Question: I wrote a script to the banana object which is actually was a cube see the following snapshot for my test game :

All the bananas have a collider component ,if the monkey shoot any of those bananas by a shot then the gravity of the attached rigidbody of the collider is enabled and the banana fall down.
my problem is that the banana falls slowly :( , So how to increase the speed of falling ?
This is the script attached to each banana :
'''
#pragma strict
var other : Collider;
var collided_with: GameObject;
function Start () {
}
function Update () {
}
function OnCollisionEnter(col : Collision)
{
collided_with = col.gameObject;
if(other.tag=="banana")
{
rigidbody.useGravity = true;
rigidbody.isKinematic = false;
}
if(collided_with.tag=="Down")
{
Destroy(gameObject);
}
}
function onCollisionExit(col : Collision)
{
}
'''
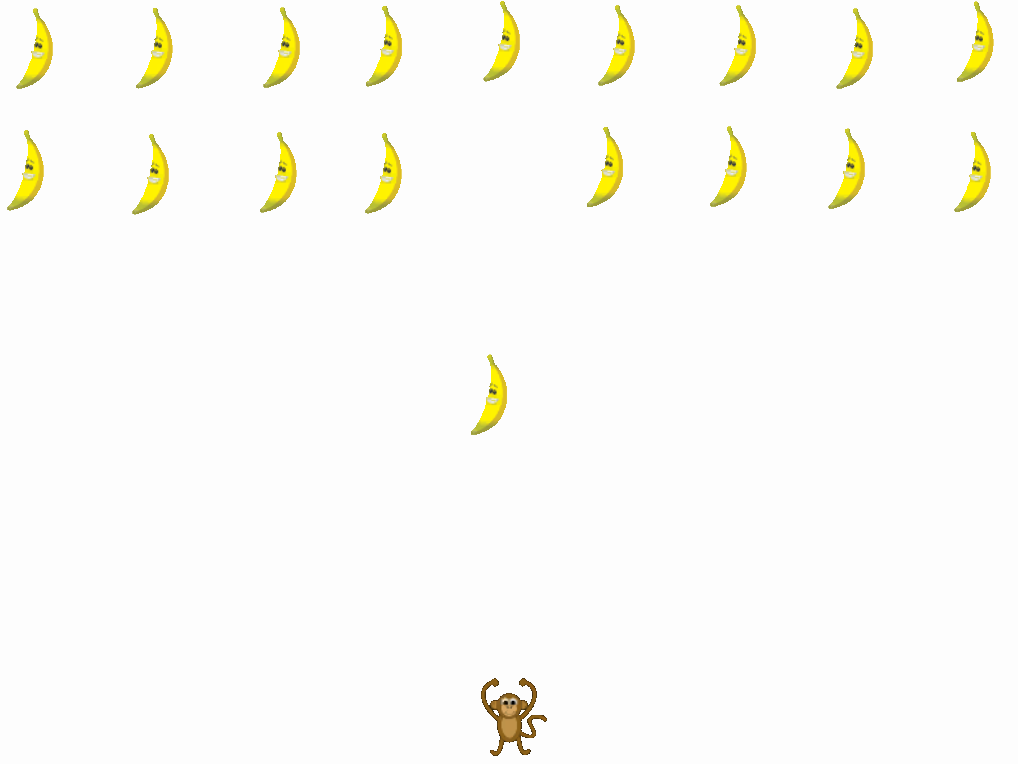
Answer: you have 2 options that come to mind as "easy", i'm sure there are other ways you can do this but these are the simplest i can think of right now ...
option 1:
Set the mass property on the bannana to a higher value (in rigid body script settings).
option 2:
Call addForce on your bannana and give it the amount you want to add ...
'''
bannanaGameObject.AddForce(Vector3.Down * speed);
'''